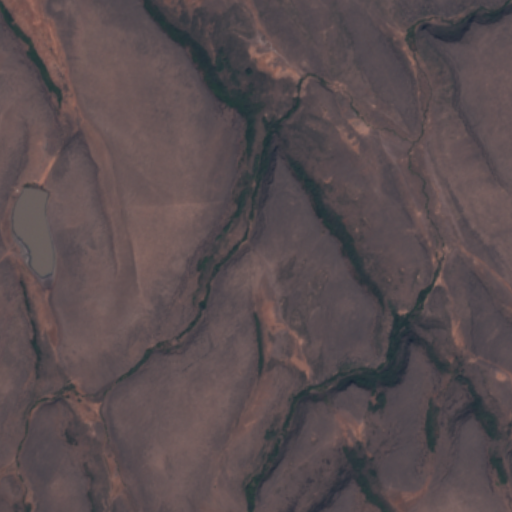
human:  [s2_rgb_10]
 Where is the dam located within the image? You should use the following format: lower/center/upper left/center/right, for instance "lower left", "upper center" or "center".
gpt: The dam is located in the center left of the image.
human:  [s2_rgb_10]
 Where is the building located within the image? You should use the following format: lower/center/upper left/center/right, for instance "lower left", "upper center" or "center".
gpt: The building is located in the upper left of the image.
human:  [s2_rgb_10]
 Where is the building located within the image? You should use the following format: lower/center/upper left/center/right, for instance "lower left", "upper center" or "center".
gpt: The building is located in the upper left of the image.
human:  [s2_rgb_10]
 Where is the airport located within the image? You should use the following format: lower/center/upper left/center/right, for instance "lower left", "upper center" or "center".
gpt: There is no airport in the image.